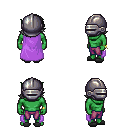
a pixel art fantasy rpg character, male body template, orc, green skin, lavender cape, magenta pants, gray swoop hairstyle, metal helm, bracelets, gray slippers, four views (front, back, left, right), 2x2 character sprite sheet, small pixel art, hard edges, no anti-aliasing